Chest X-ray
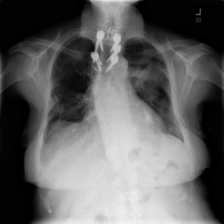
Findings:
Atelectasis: negative
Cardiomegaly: negative
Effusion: negative
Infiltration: negative
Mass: positive
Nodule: negative
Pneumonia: negative
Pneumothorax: negative
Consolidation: negative
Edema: negative
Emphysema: negative
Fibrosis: negative
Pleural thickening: negative
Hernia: negative